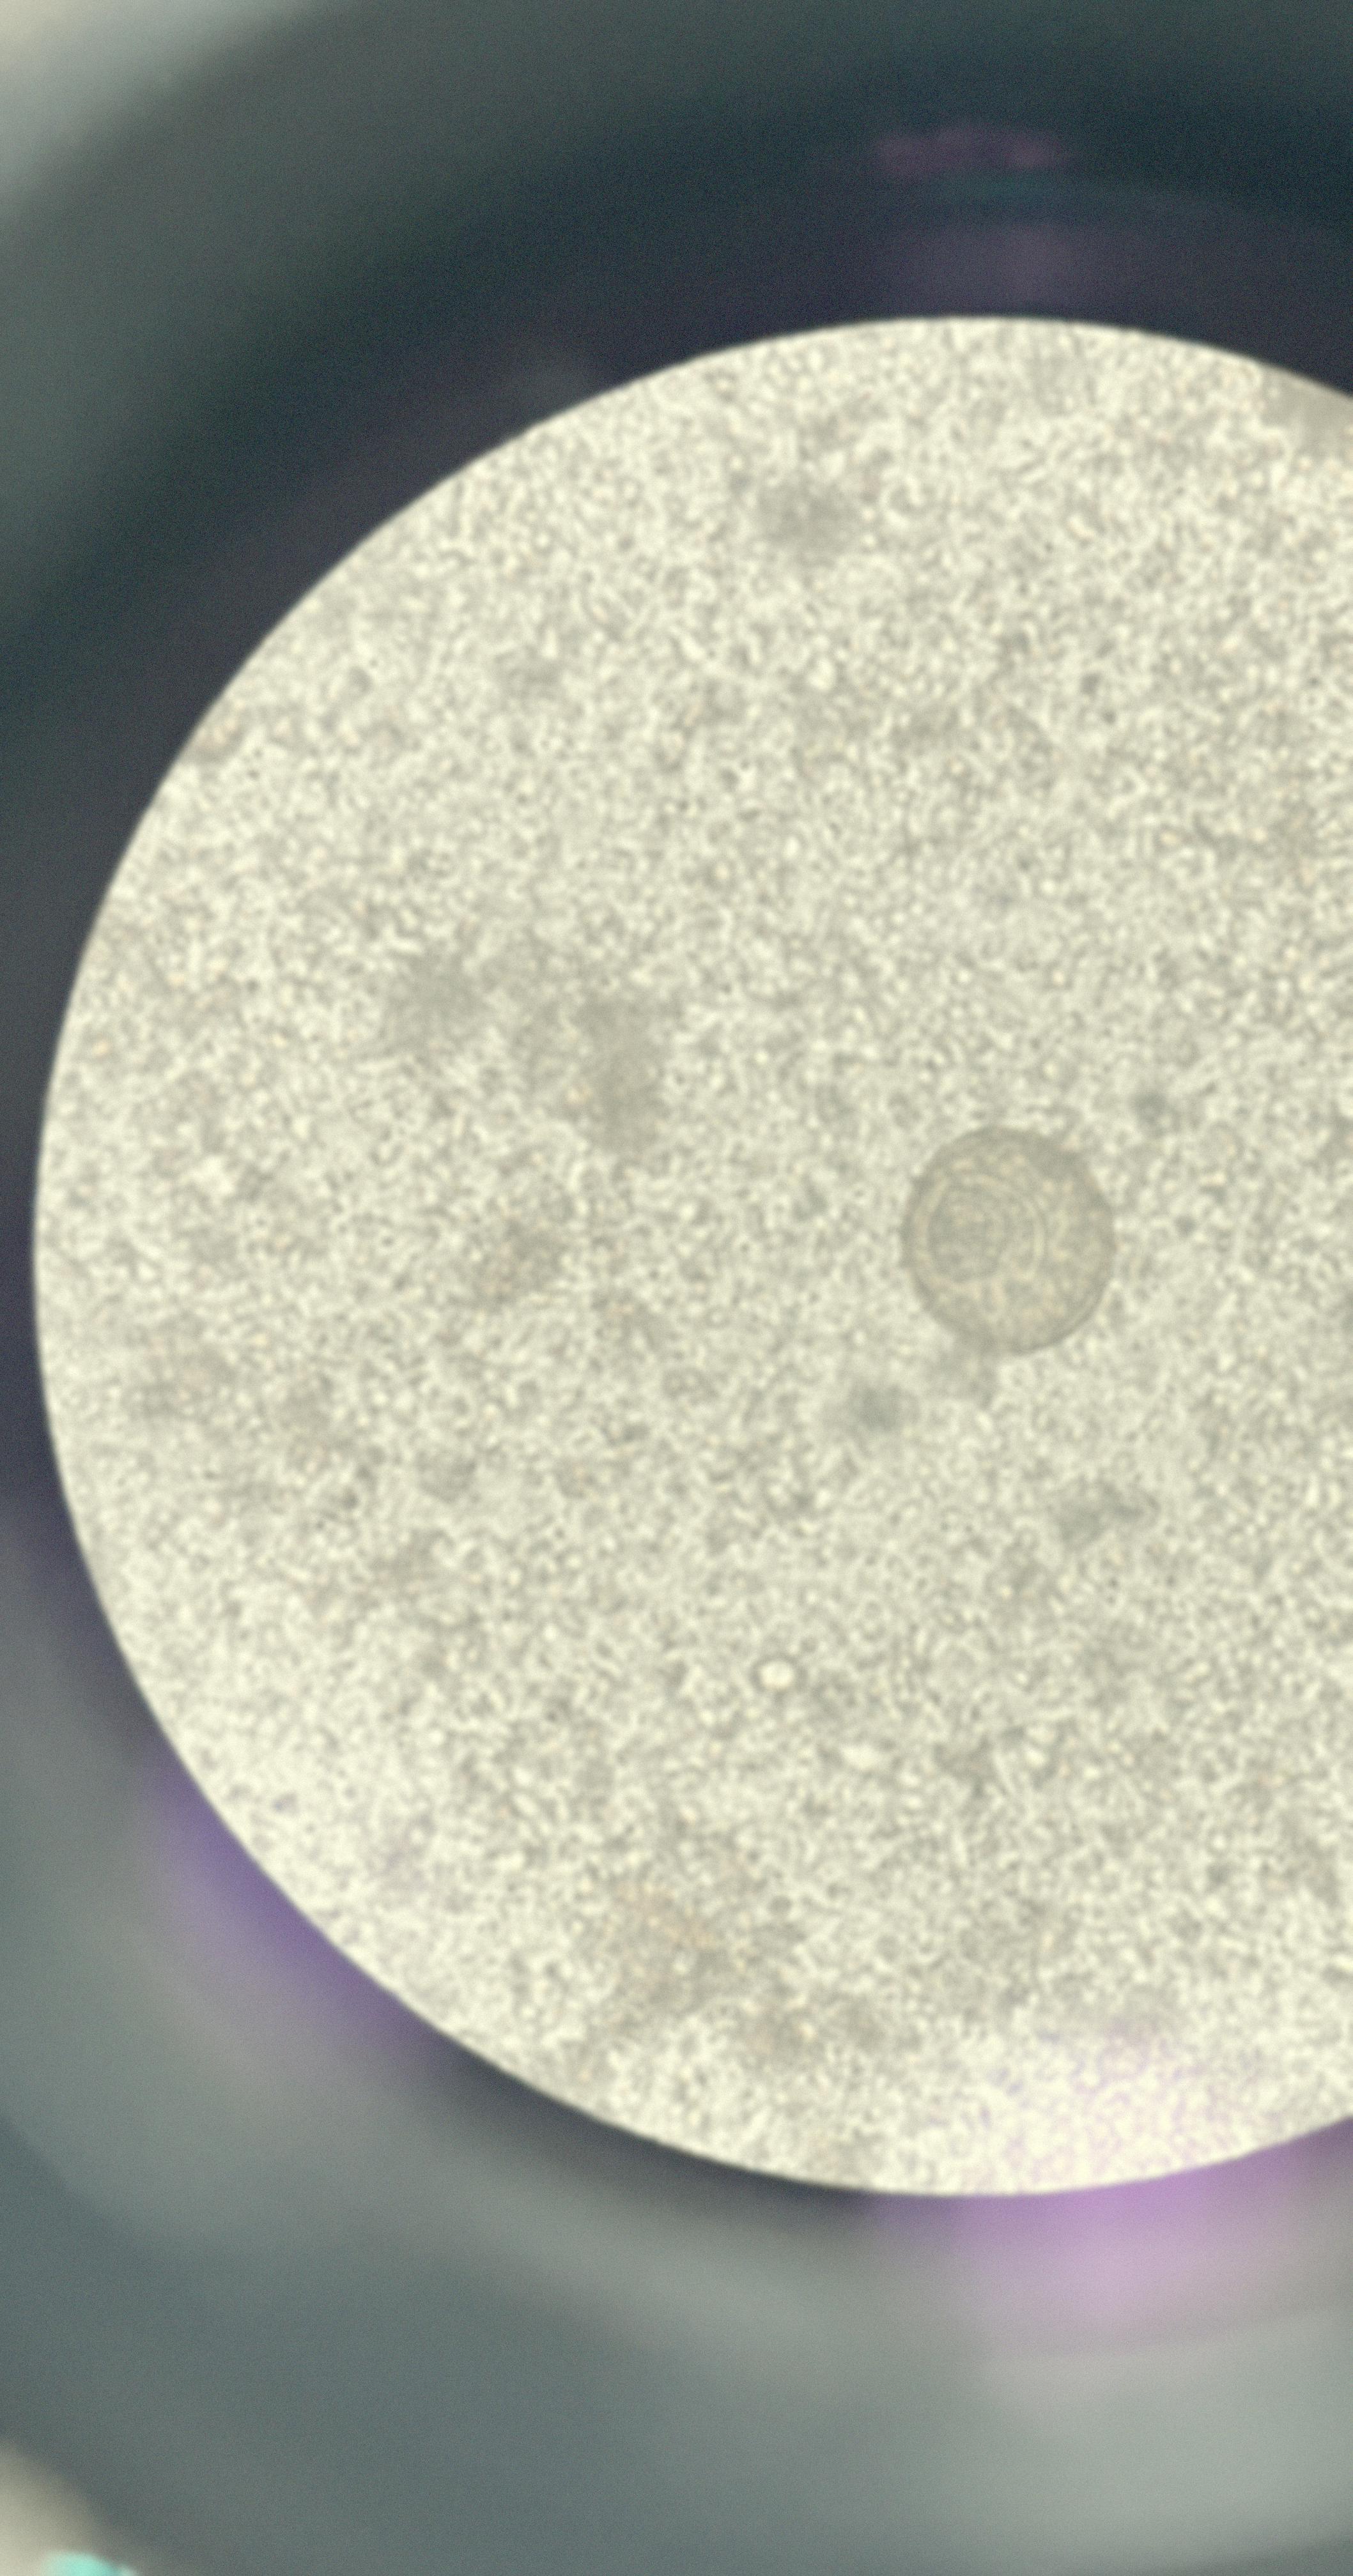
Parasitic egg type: Hymenolepis diminuta